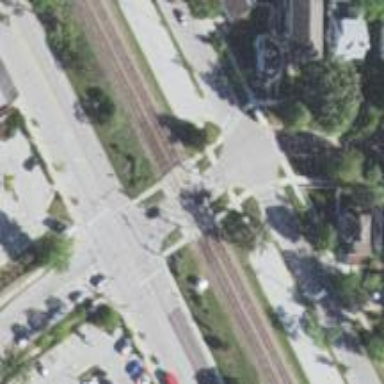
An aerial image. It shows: Crossing for the railway.